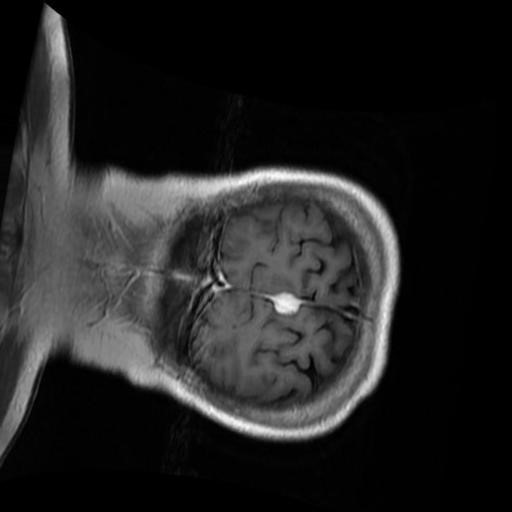
Label: brain_menin